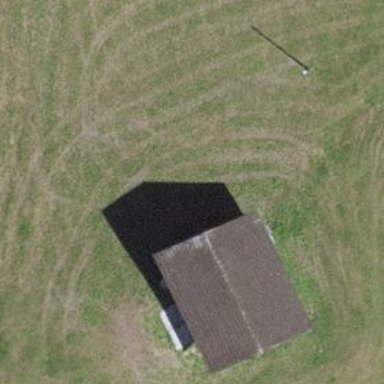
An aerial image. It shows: Stable building.